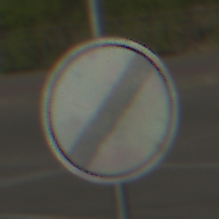
Verkehrszeichen: EndeSaemtlicherBegrenzungen
Umgebung: Outdoor, Suburban
Tageszeit: MorningAfternoon
Wetter: PartlyCloudy
Licht: Natural
Jahreszeit: NotSpecified
Kontrast: HighContrast